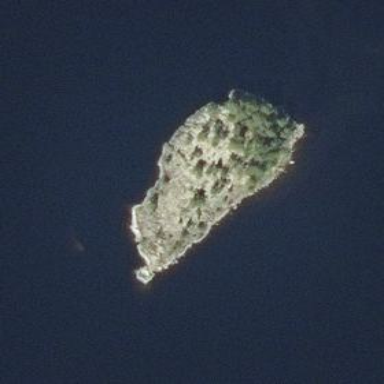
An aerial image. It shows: Islet.